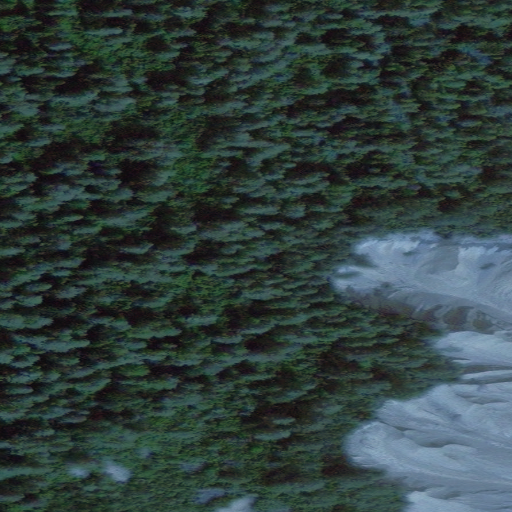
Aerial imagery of valley in Alaska named Main Valley containing only unknown